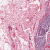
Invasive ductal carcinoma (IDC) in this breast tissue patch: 0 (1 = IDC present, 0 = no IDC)